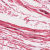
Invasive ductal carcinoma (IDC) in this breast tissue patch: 0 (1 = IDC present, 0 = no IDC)